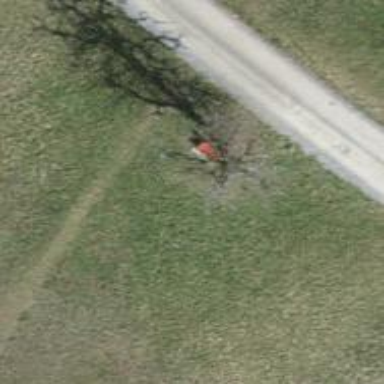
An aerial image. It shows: Red bench.